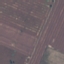
Land use / land cover: AnnualCrop